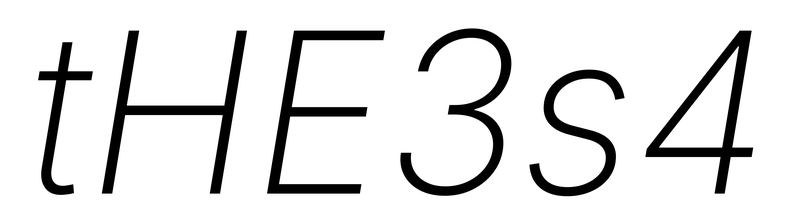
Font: Inter-Italic_ExtraLight_Italic